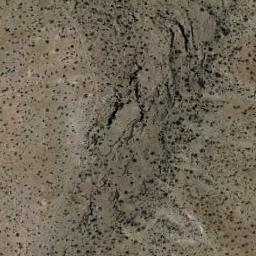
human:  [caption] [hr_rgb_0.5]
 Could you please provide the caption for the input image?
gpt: A lot of dense small chaparrals grow in the desert .

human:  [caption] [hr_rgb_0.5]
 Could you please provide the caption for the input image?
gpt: Chaparral is small and densely distributed in the sand and the rock layer .

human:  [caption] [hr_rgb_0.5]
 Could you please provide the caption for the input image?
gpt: You can see a lot of weeds on this desert .

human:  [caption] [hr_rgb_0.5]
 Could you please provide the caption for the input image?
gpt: The chaparral is in the bare land .

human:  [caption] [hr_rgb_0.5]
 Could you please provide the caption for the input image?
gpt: The chaparral is approximately evenly distributed .